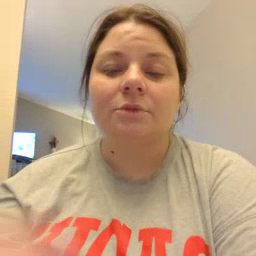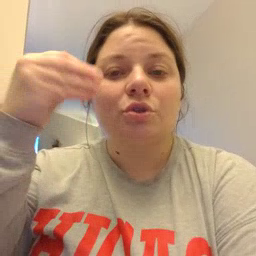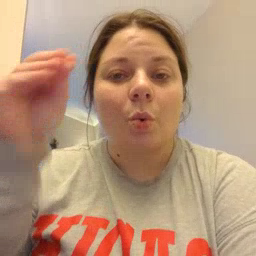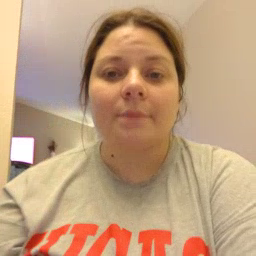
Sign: store